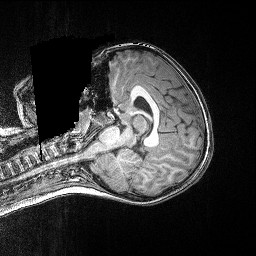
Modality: T1w
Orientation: axial